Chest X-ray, PA view. Patient: 54 years old, sex F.
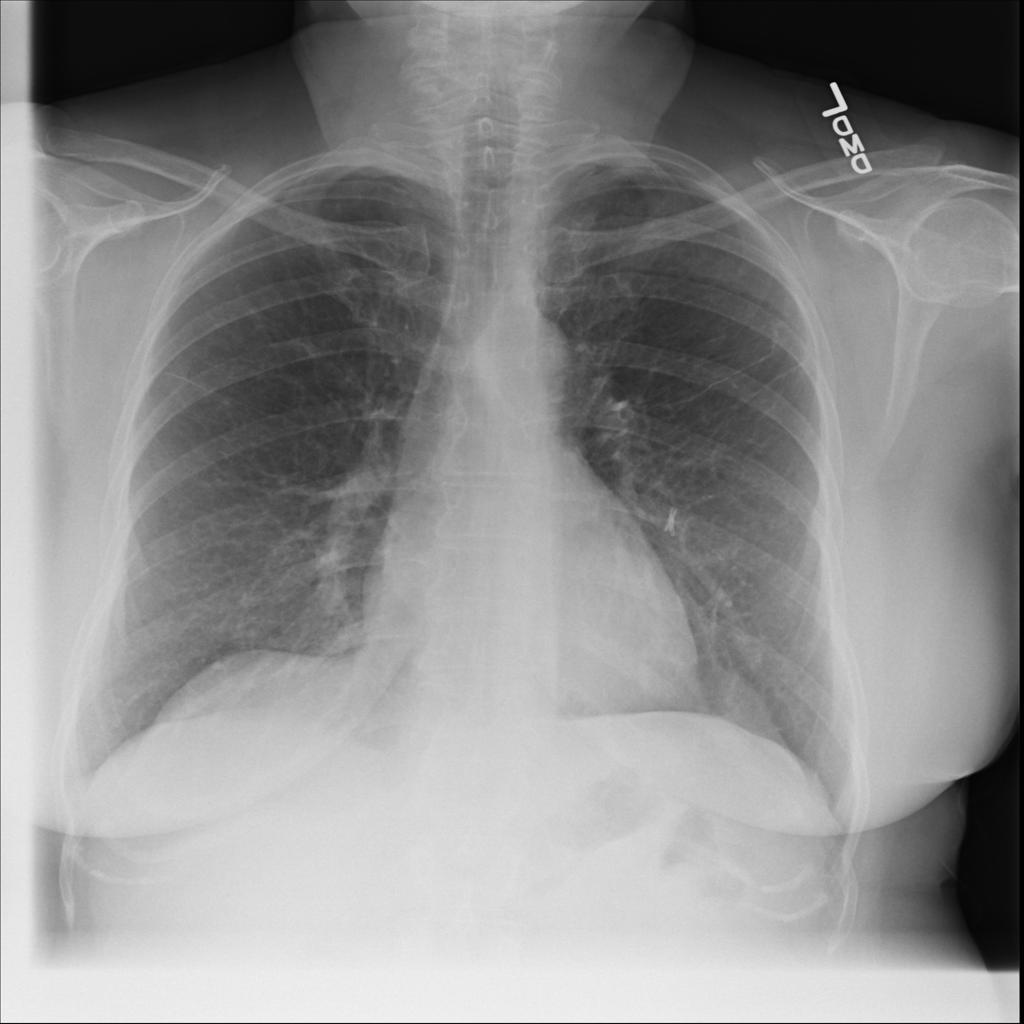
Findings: Fibrosis